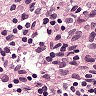
Metastatic tissue present: no